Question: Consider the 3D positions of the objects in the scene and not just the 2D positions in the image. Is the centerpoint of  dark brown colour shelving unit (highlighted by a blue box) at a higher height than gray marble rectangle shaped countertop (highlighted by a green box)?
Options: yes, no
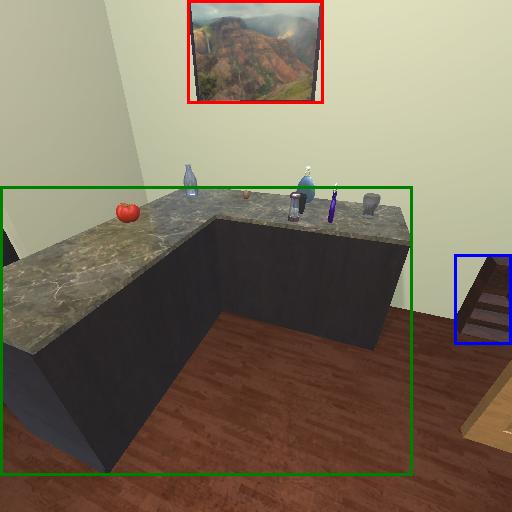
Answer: yes